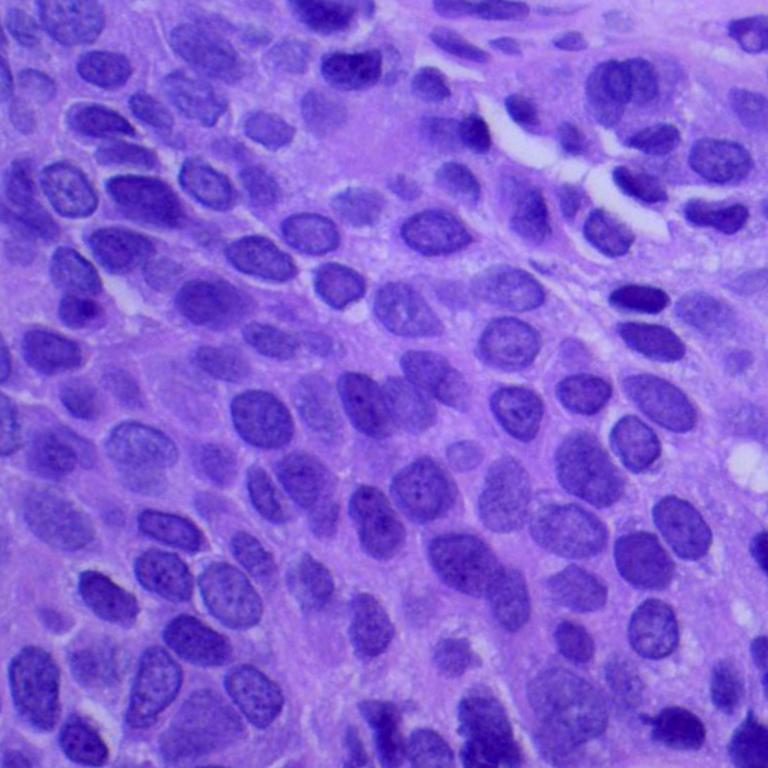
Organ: lung
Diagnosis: squamous carcinomas